Question: I studying developing under .NET C# WINFORMS
I have form of adding teacher to DB.
Now I need to make form for editing an teacher.
It's normal to create different form for this purpose? Because it have the same controls, so maybe just call the same form of adding teacher, but load data to controls, and change button from ADD to SAVE?
In web developement (php) I simetimes use the same form for editing/adding data, because it's not too hard to handle this behavior. But I am not sure that this practice is good form windows programming too.
Here the form of adding. I am afraid that it will be hard to maintenance this code later, if I reuse this form for editing too.
Tnx.

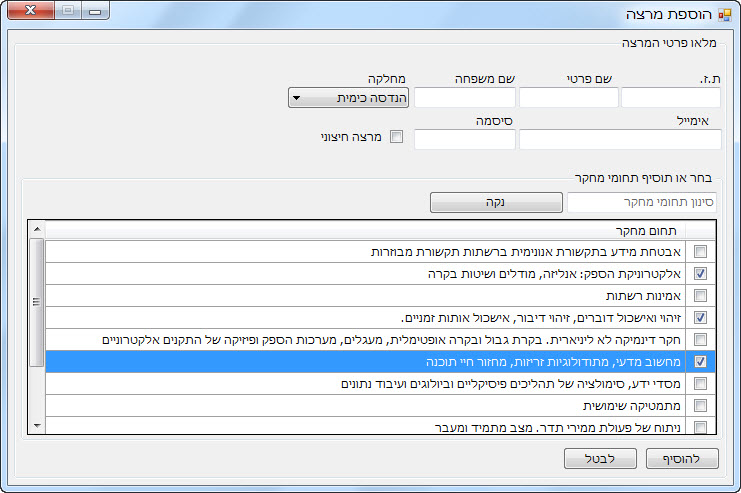
Answer: imo yeah you should reuse the same form... less code to maintaint in long term
edit : as imp0ssible said this isn't possible if it's the main form
just make 2 constructor so you know if you are adding or editing a teacher